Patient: sex M, age 32
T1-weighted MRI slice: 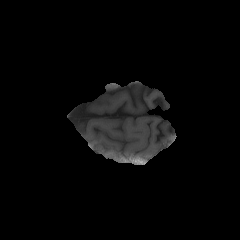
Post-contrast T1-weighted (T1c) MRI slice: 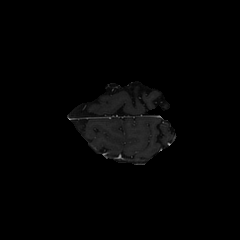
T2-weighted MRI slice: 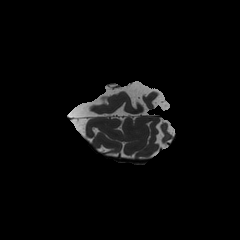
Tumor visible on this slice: no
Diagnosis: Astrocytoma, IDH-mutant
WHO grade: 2